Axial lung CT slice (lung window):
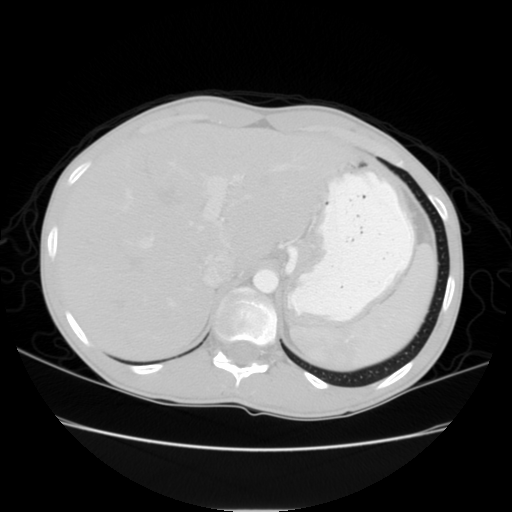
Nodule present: no